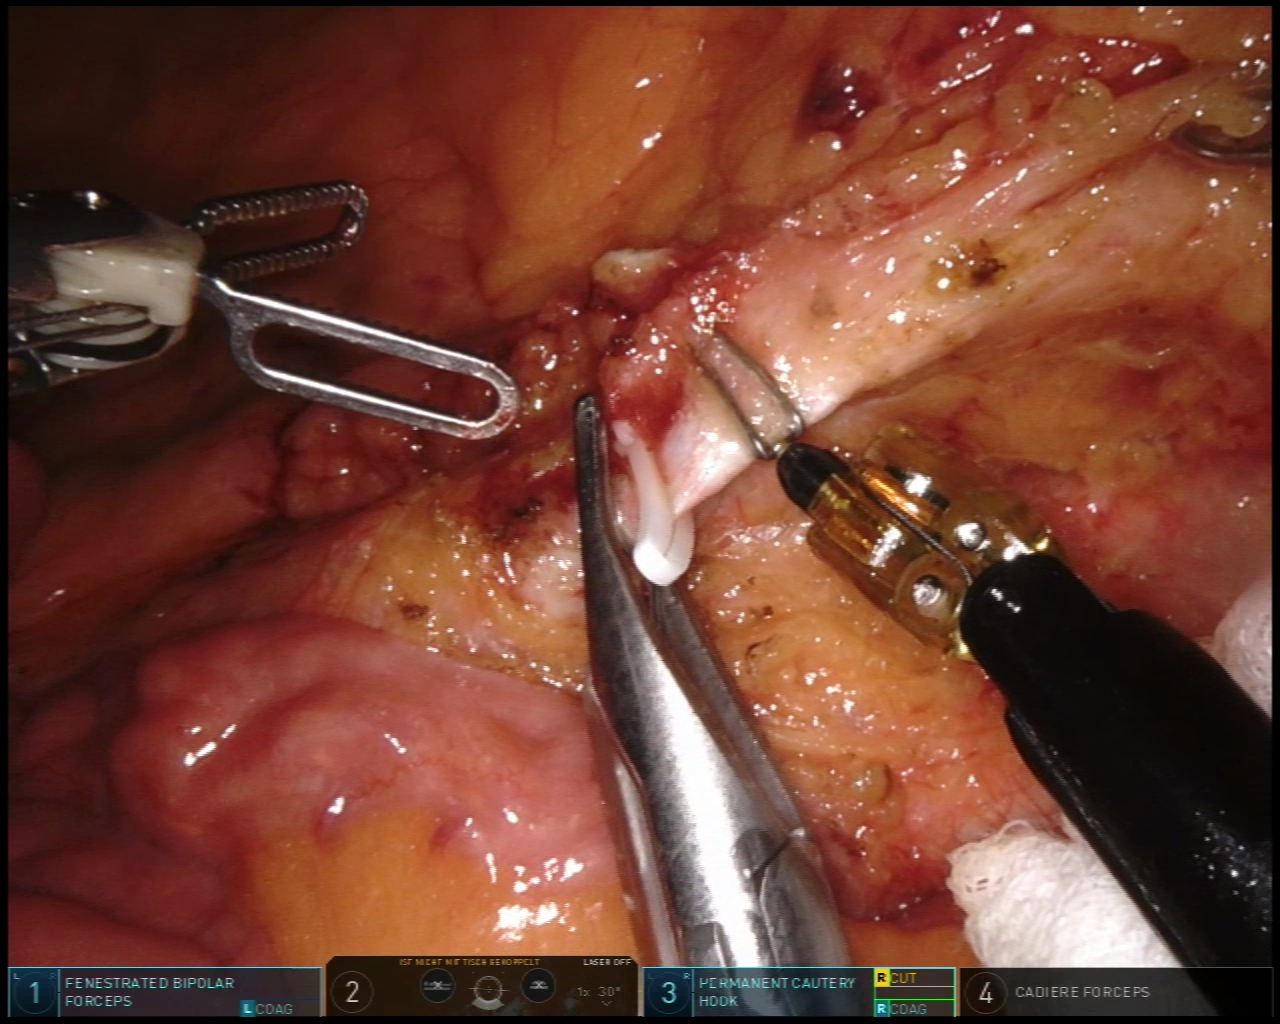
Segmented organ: inferior_mesenteric_artery
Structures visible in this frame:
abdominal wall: no
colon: no
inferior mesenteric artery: yes
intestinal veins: no
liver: no
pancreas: no
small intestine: yes
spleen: no
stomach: no
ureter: no
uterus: no
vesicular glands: no